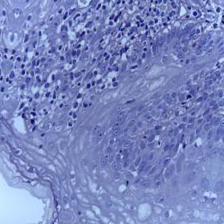
Diagnosis: OSCC